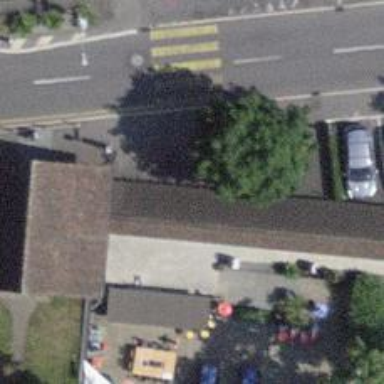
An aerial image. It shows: Bicycle parking area with wall loops.